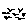
Label: bird